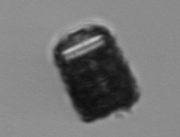
Label: Paralia_sulcata